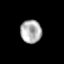
Tissue: skin
Cell type: Epithelial cells
Senescence score: 0.7966
Nuclear area (px): 479
Mean DAPI intensity: 175.495